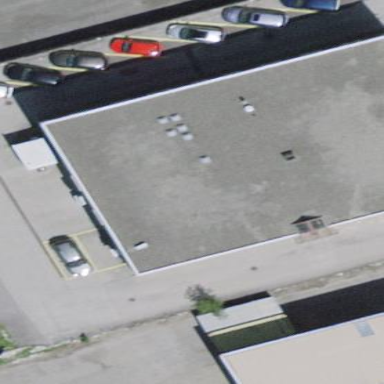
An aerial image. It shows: Industrial building.